Field crop: tomato
Growth stage: 1
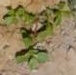
Species: portulaca